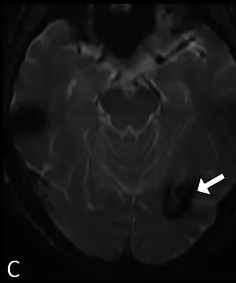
Gradient echo. Revealing a subependymal lesion (arrow) at the occipital horn of the left lateral ventricle. Additionally, the gradient echo image (C) displays a blooming artifact, characteristic of cavernoma. . FLAIR: fluid-attenuated inversion recovery.
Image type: radiology (mri)